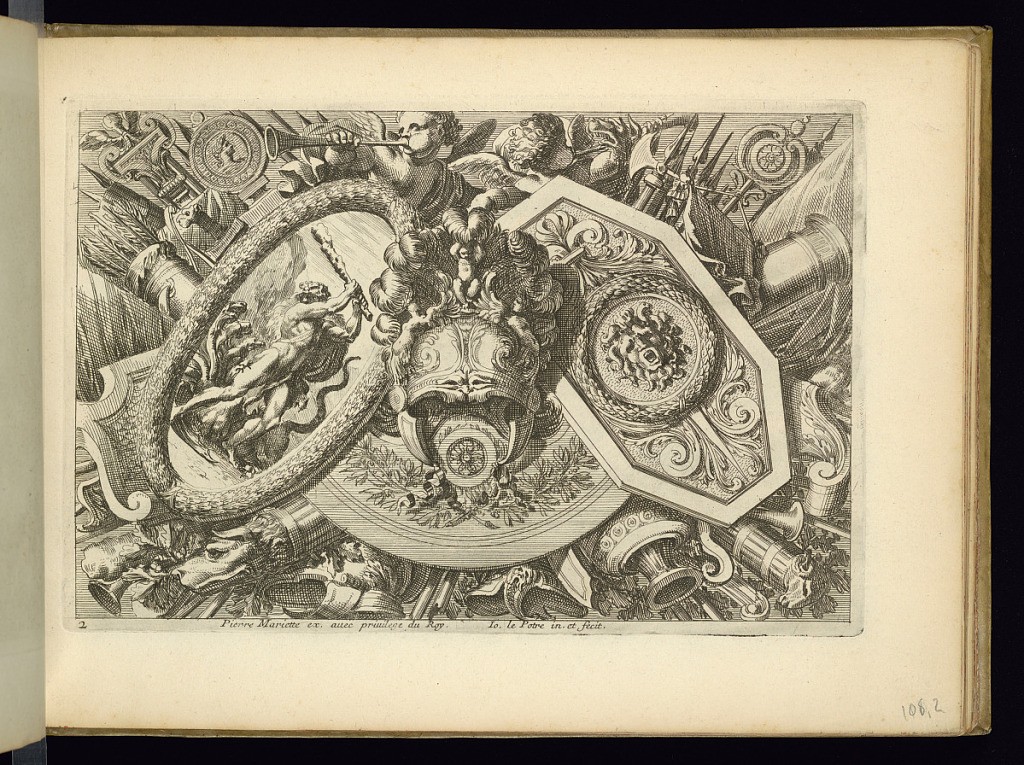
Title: Trophy Design
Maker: Jean Le Pautre, French, 1618–1682
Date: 1657–82
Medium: Etching on laid paper
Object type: Print
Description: Ornamental trophy of arms with a feathered helmet in the center surrounded by shields featuring the figure of Hercules fighting the Learnaean Hydra (a snake with many heads), and the face of a Gorgon, spears, banners, quivers of arrows, vases, horns and winged putti. The plate is signed and numbered.